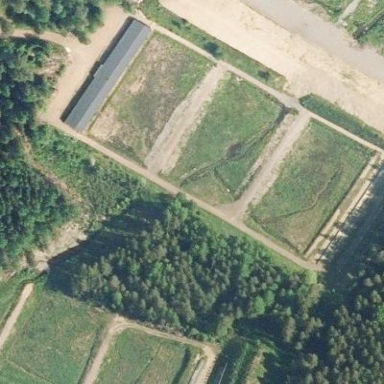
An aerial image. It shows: Shooting range used for military purposes.